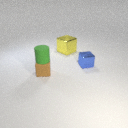
large yellow metal cube to the right of small brown rubber cube